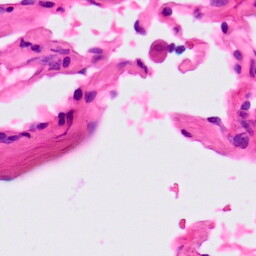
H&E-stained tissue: Lung